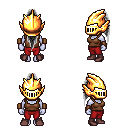
a pixel art fantasy rpg character, female body template, dark elf, purple skin, brown pirate shirt, red pants, gray extra-long topknot hairstyle, gold helm, leather bracers, maroon shoes, four views (front, back, left, right), 2x2 character sprite sheet, small pixel art, hard edges, no anti-aliasing